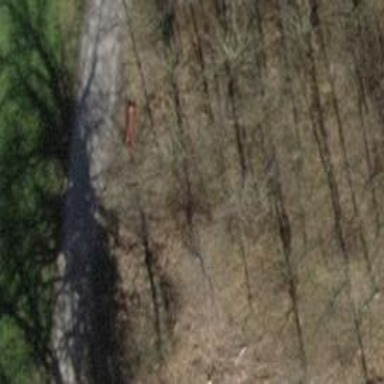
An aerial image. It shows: Red bench.